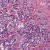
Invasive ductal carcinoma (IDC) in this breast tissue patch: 1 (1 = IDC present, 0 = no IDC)